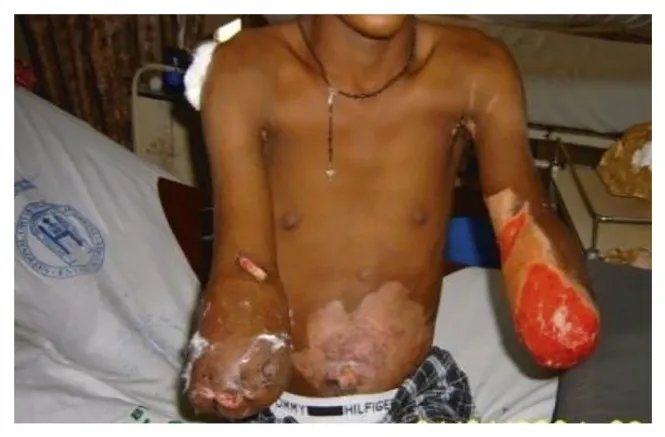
Mr D. E. , five weeks after amputations.
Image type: medical_photograph (other_medical_photograph)